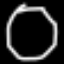
Label: octagon